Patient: sex M, age 45
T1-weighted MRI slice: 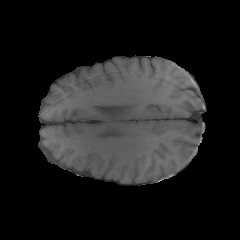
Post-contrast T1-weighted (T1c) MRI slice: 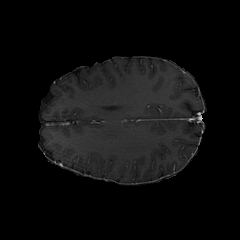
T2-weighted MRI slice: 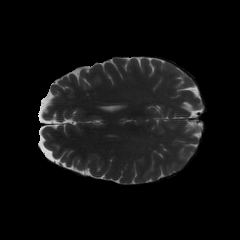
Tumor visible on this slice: no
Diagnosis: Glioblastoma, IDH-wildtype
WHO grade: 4